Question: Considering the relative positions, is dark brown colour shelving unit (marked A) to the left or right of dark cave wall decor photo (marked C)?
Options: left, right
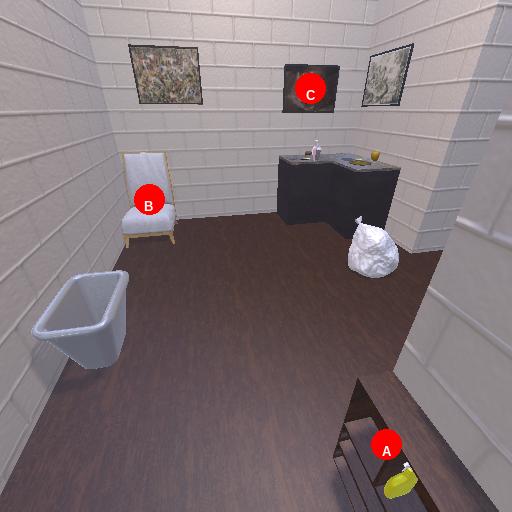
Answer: left